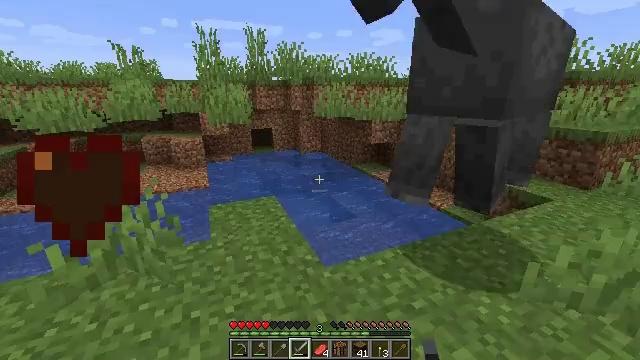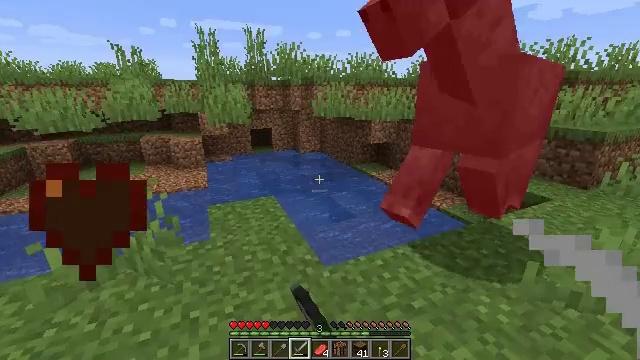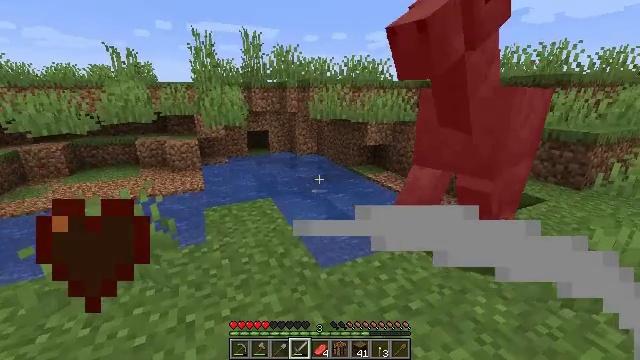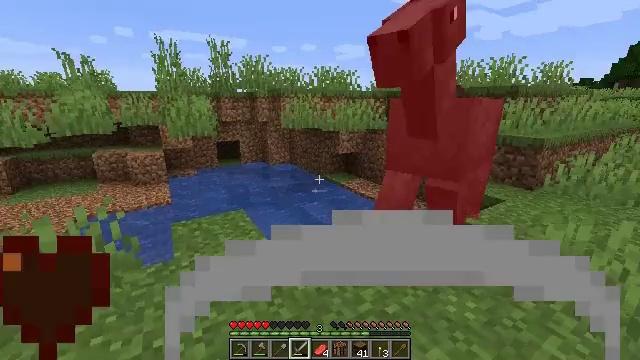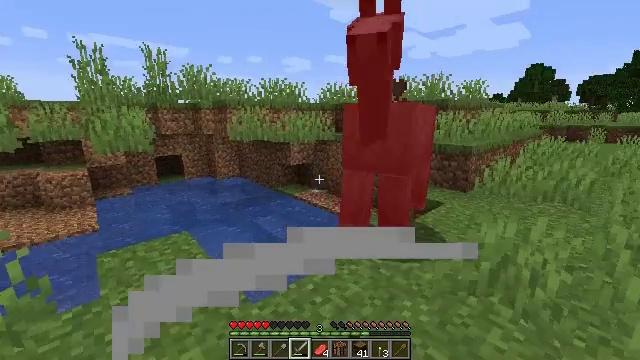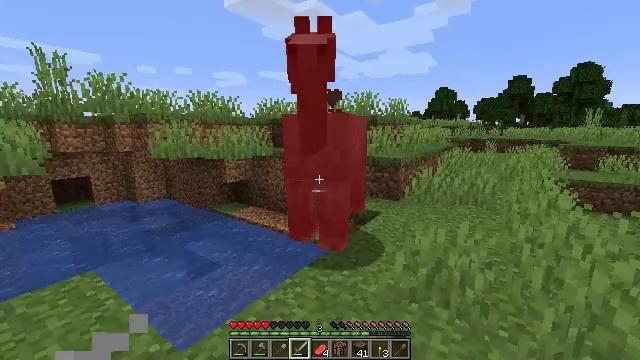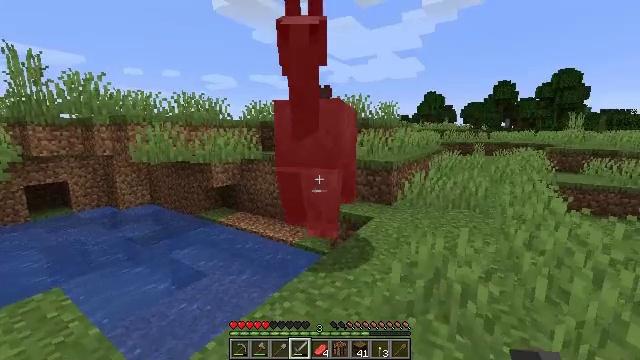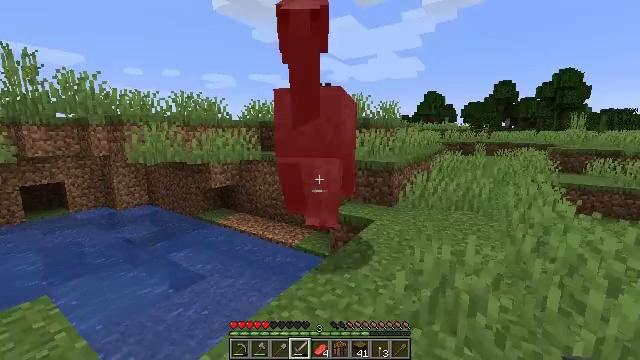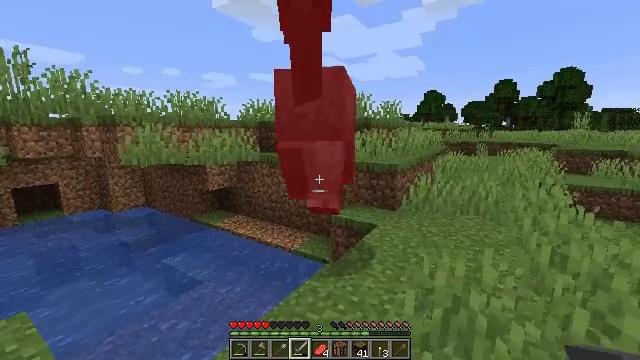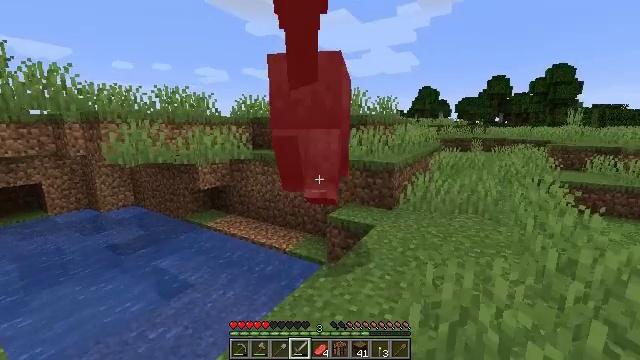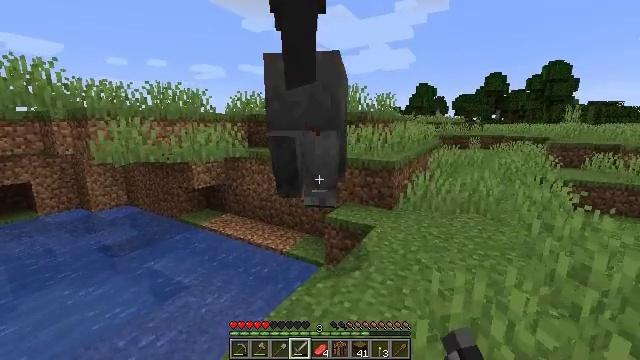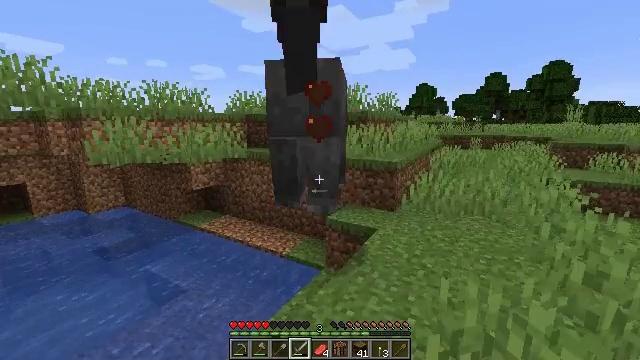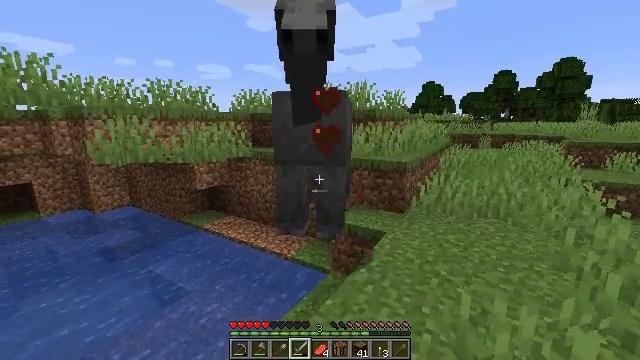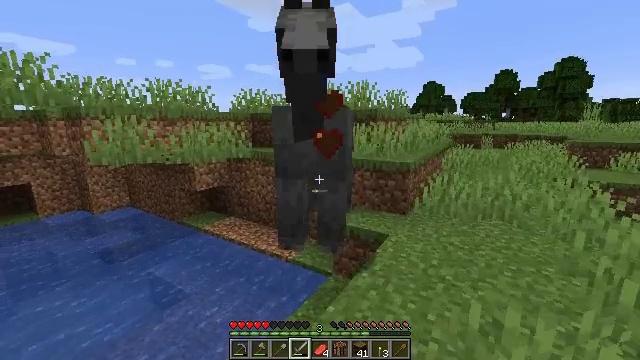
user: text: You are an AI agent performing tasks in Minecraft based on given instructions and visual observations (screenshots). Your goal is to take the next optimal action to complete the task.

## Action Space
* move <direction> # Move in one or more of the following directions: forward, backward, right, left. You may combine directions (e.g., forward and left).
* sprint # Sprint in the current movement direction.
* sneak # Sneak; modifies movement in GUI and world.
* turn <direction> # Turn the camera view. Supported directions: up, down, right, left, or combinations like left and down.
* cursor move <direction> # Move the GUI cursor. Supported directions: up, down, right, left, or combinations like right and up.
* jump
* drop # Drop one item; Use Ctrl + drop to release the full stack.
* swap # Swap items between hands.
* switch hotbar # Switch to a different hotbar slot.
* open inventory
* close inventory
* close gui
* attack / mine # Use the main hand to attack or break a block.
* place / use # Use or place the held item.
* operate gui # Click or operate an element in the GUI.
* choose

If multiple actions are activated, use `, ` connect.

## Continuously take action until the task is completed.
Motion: motion action
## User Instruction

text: Kill the horse.
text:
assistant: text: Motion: attack / mine
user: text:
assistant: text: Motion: attack / mine
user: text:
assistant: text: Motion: turn right and up
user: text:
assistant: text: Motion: move forward, turn right and up
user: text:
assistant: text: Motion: move forward, turn right and up
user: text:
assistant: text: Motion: move forward, turn right
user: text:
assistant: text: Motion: move forward
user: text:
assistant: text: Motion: move forward
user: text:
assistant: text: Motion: move forward, turn right, attack / mine
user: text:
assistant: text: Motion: attack / mine
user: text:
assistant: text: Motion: attack / mine
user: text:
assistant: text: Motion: move forward, turn left
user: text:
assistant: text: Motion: move forward
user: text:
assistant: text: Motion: no_op